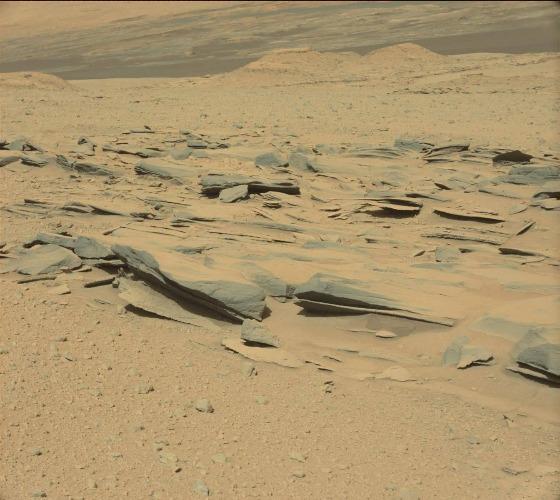
Terrain classes present: Bedrock, Gravel / Sand / Soil, Rock, Shadow